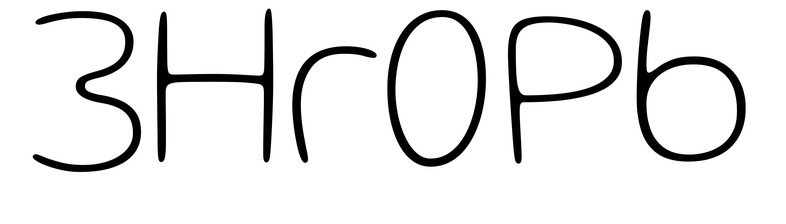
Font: Gluten_Thin